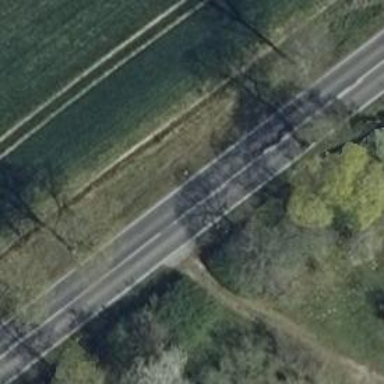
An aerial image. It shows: Secondary road with asphalt surface.